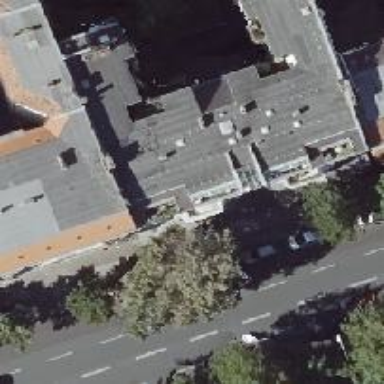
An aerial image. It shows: Restaurant.